Question: I am using a Jquery Toggle sidebar menu, so there is a down arrow in the menu to push the menu down to show sub-menu(s) every time you click on it. My problem is when there is no child menu/sub-menu, the down arrow is still showing up, and when you click on it, it eats the same level menu below. I am using the menu in Silverstripe. How can I make the arrow shows only when there is a child menu/submenu?
//
'''
$(document).ready(function() {
$('.second_level').hide();
$("div.menu > h3").css("background", "url(themes/tutorial/images/menuarrowdown.gif) no-repeat right");
$('div.menu > h3').click(function() {
$(this).next().slideToggle('fast', function() {
//set arrow depending on whether menu is shown or hidden
if ($(this).is(':hidden')) {
$(this).prev().css("background", "url(themes/tutorial/images/menuarrowdown.gif) no-repeat right");
} else {
$(this).prev().css("background", "url(themes/tutorial/images/menuarrowup.gif) no-repeat right");
}
return false;
});
});
});
'''
//
'''
<div id="productmenu"> <!-- productmenu starts -->
<div class="menu">
<h3><a href="#">Category 1</a></h3>
<ul class="second_level">
<li><a href="page.html">Option 1</a></li>
<li><a href="page.html">Option 2</a></li>
</ul>
</div> <!-- /menu -->
<div class="menu">
<h3><a href="#">Category 2</a></h3>
</div> <!-- /menu -->
<div class="menu">
<h3><a href="#">Category 3</a></h3>
<ul class="second_level">
<li><a href="page.html">Option 1</a></li>
<li><a href="page.html">Option 2</a></li>
<li><a href="page.html">Option 3</a></li>
</ul>
</div> <!-- /menu -->
</div><!-- /productmenu -->
'''
//
'''
<% control Menu(2) %>
<h3><a href="$Link" title="Go to the &quot;{$Title}&quot; page">$MenuTitle</a></h3>
<% if Children %> <ul class="second_level">
<% control Children %>
<li class="$LinkingMode"><a href="$Link" title="Go to the &quot;{$Title}&quot; page">$MenuTitle</a></li>
<% end_control %></ul>
<% end_if %>
<% end_control %>
'''
Your help is appreciated. Please see example pic below.
Thanks
Sam

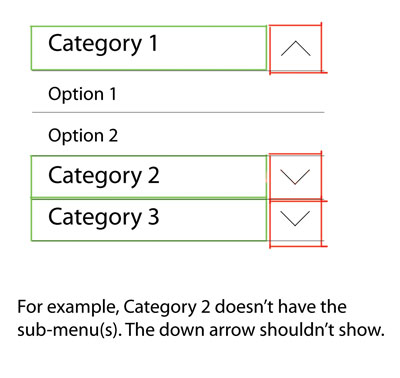
Answer: You never tell your system to not print the down arrow if no child exists. It adds the arrow to every H3 that exists in them menu and never considers if it has children or not. So we need to check each menu item to see if it has children. The following should do that:
'''
$("div.menu").each(function(){
if($(this).children().length > 1) // See if the H3 is the only child
{
$(this).children("H3").css("background", "url(themes/tutorial/images/menuarrowdown.gif) no-repeat right");
}
});
'''
EDIT: Modified code after Sam put in his pure HTML.
EDIT2: After Sam supplied a fiddle, I forked it and made corrections.Fiddle: <URL>